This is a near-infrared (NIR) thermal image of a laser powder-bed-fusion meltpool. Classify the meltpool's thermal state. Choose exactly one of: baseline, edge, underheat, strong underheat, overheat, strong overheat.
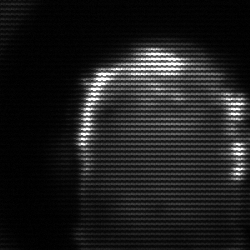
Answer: baseline